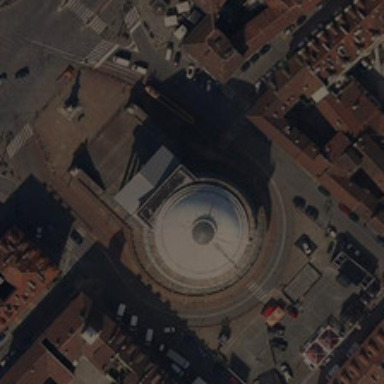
Many red buildings are around a church with a square in front of it .